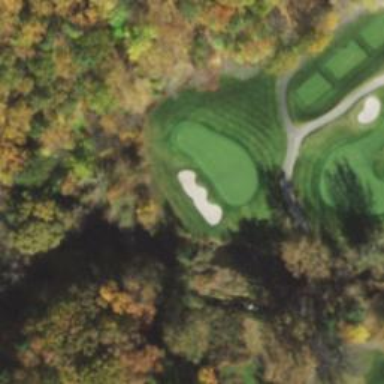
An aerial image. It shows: View of golf hole.